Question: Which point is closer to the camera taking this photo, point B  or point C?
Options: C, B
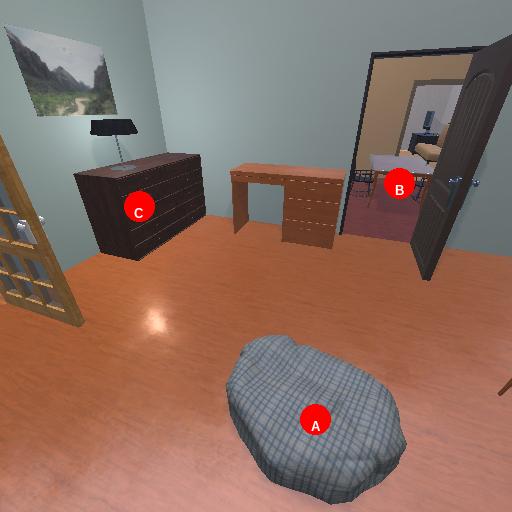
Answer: C